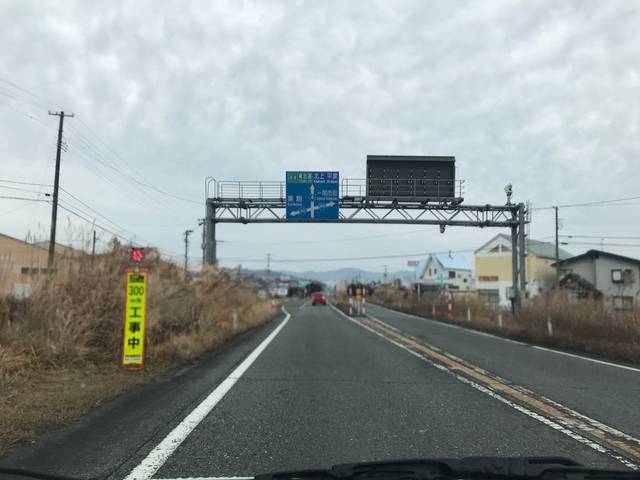
Region: Japan
Coordinates: 38.921, 141.11